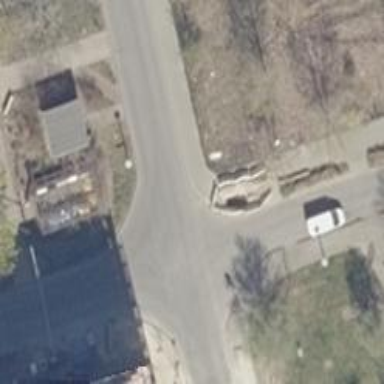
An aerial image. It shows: Sidewalk.